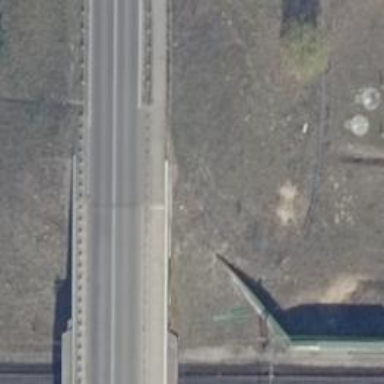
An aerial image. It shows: Path on bridge.